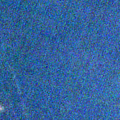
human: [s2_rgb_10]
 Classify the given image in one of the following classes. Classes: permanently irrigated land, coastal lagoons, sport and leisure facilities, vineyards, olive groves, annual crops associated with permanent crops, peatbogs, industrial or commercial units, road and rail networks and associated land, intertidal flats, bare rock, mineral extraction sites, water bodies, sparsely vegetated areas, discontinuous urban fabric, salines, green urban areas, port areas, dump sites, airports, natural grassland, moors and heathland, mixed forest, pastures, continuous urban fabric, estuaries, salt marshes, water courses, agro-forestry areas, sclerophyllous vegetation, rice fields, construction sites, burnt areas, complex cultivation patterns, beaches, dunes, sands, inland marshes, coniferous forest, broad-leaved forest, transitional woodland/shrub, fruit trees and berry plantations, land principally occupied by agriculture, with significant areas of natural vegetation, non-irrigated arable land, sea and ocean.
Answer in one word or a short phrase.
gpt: water bodies